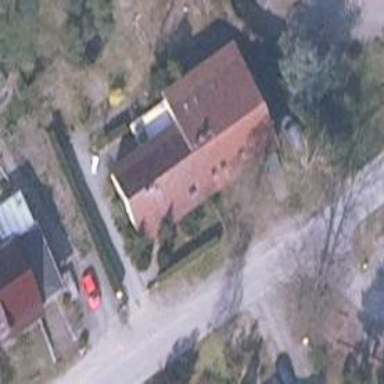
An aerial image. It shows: Semidetached house.